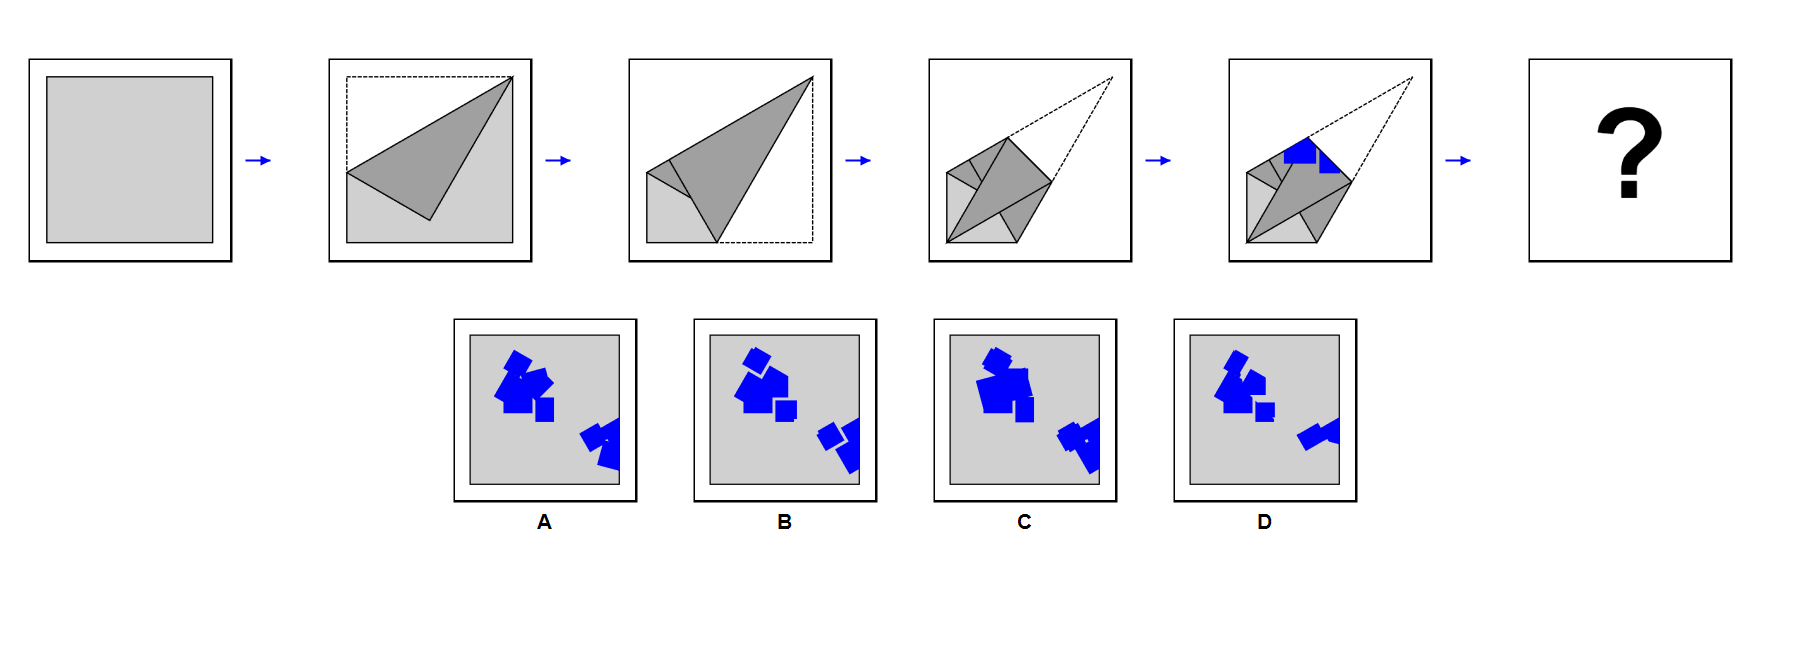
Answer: B